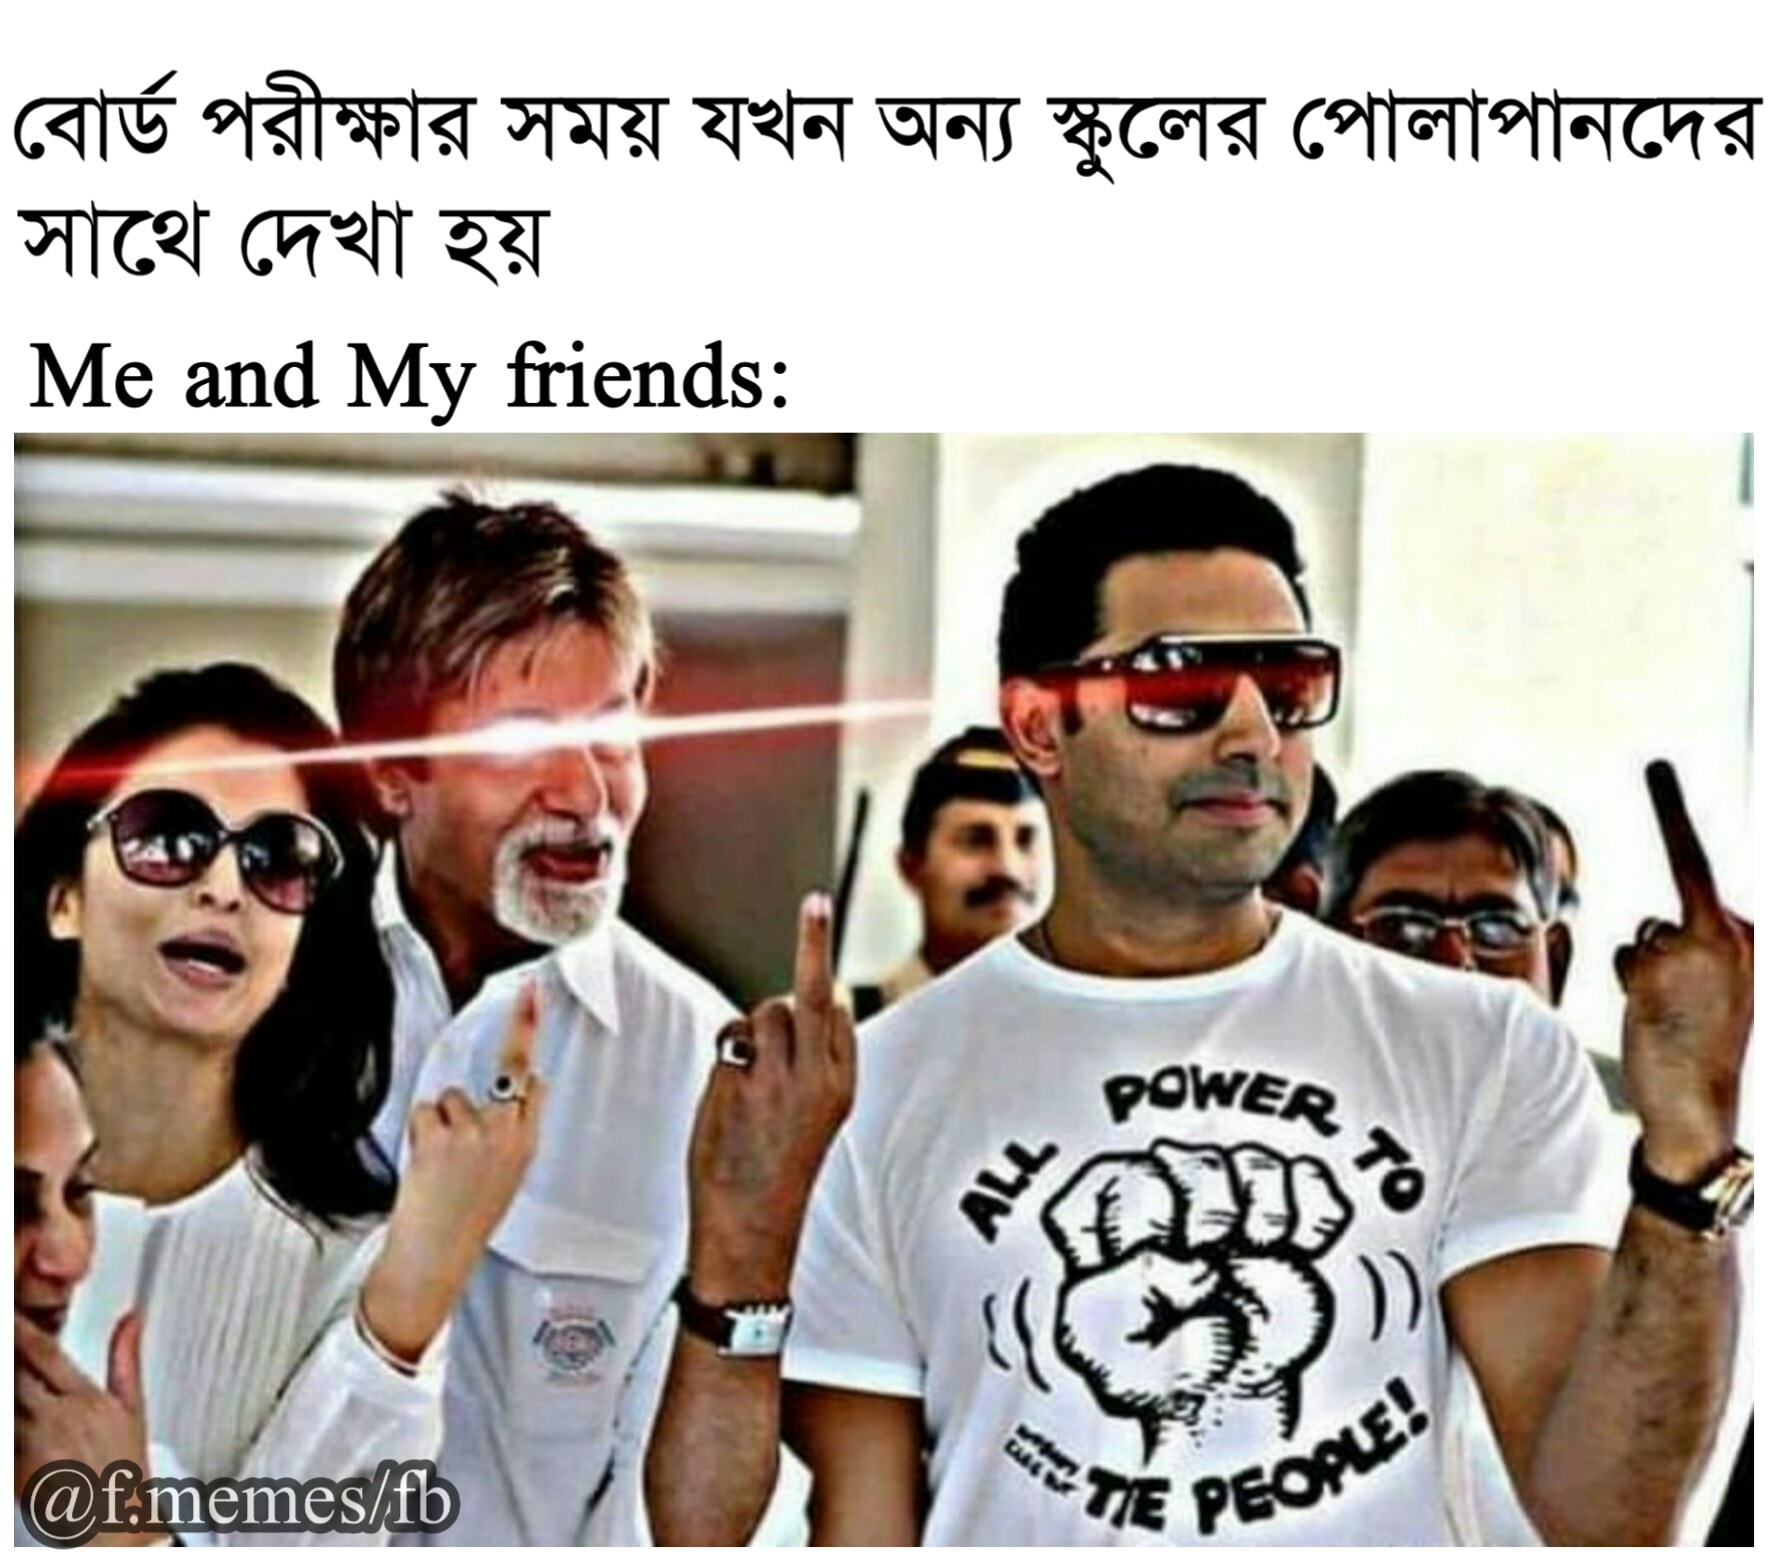
Caption: বোর্ড পরীক্ষার সময় যখন অন্য স্কুলের পোলাপানদের সাথে দেখা হয়  Me and My friends:
Label: hate